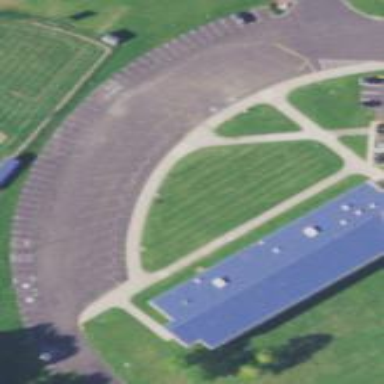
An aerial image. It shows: Parking area.